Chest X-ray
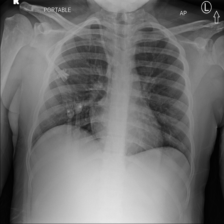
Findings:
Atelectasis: negative
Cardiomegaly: negative
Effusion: negative
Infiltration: negative
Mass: negative
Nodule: negative
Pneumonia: negative
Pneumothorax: negative
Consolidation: negative
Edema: negative
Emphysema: negative
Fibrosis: negative
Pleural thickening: negative
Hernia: negative